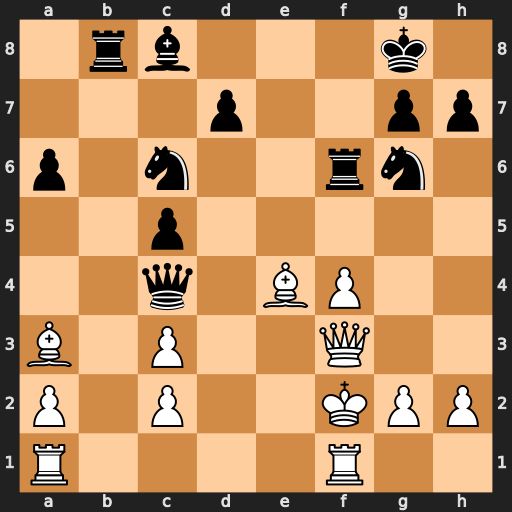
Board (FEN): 1rb3k1/3p2pp/p1n2rn1/2p5/2q1BP2/B1P2Q2/P1P2KPP/R4R2
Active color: w
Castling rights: -
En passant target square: -
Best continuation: Bd5+ Kh8 Bxc4